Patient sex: M
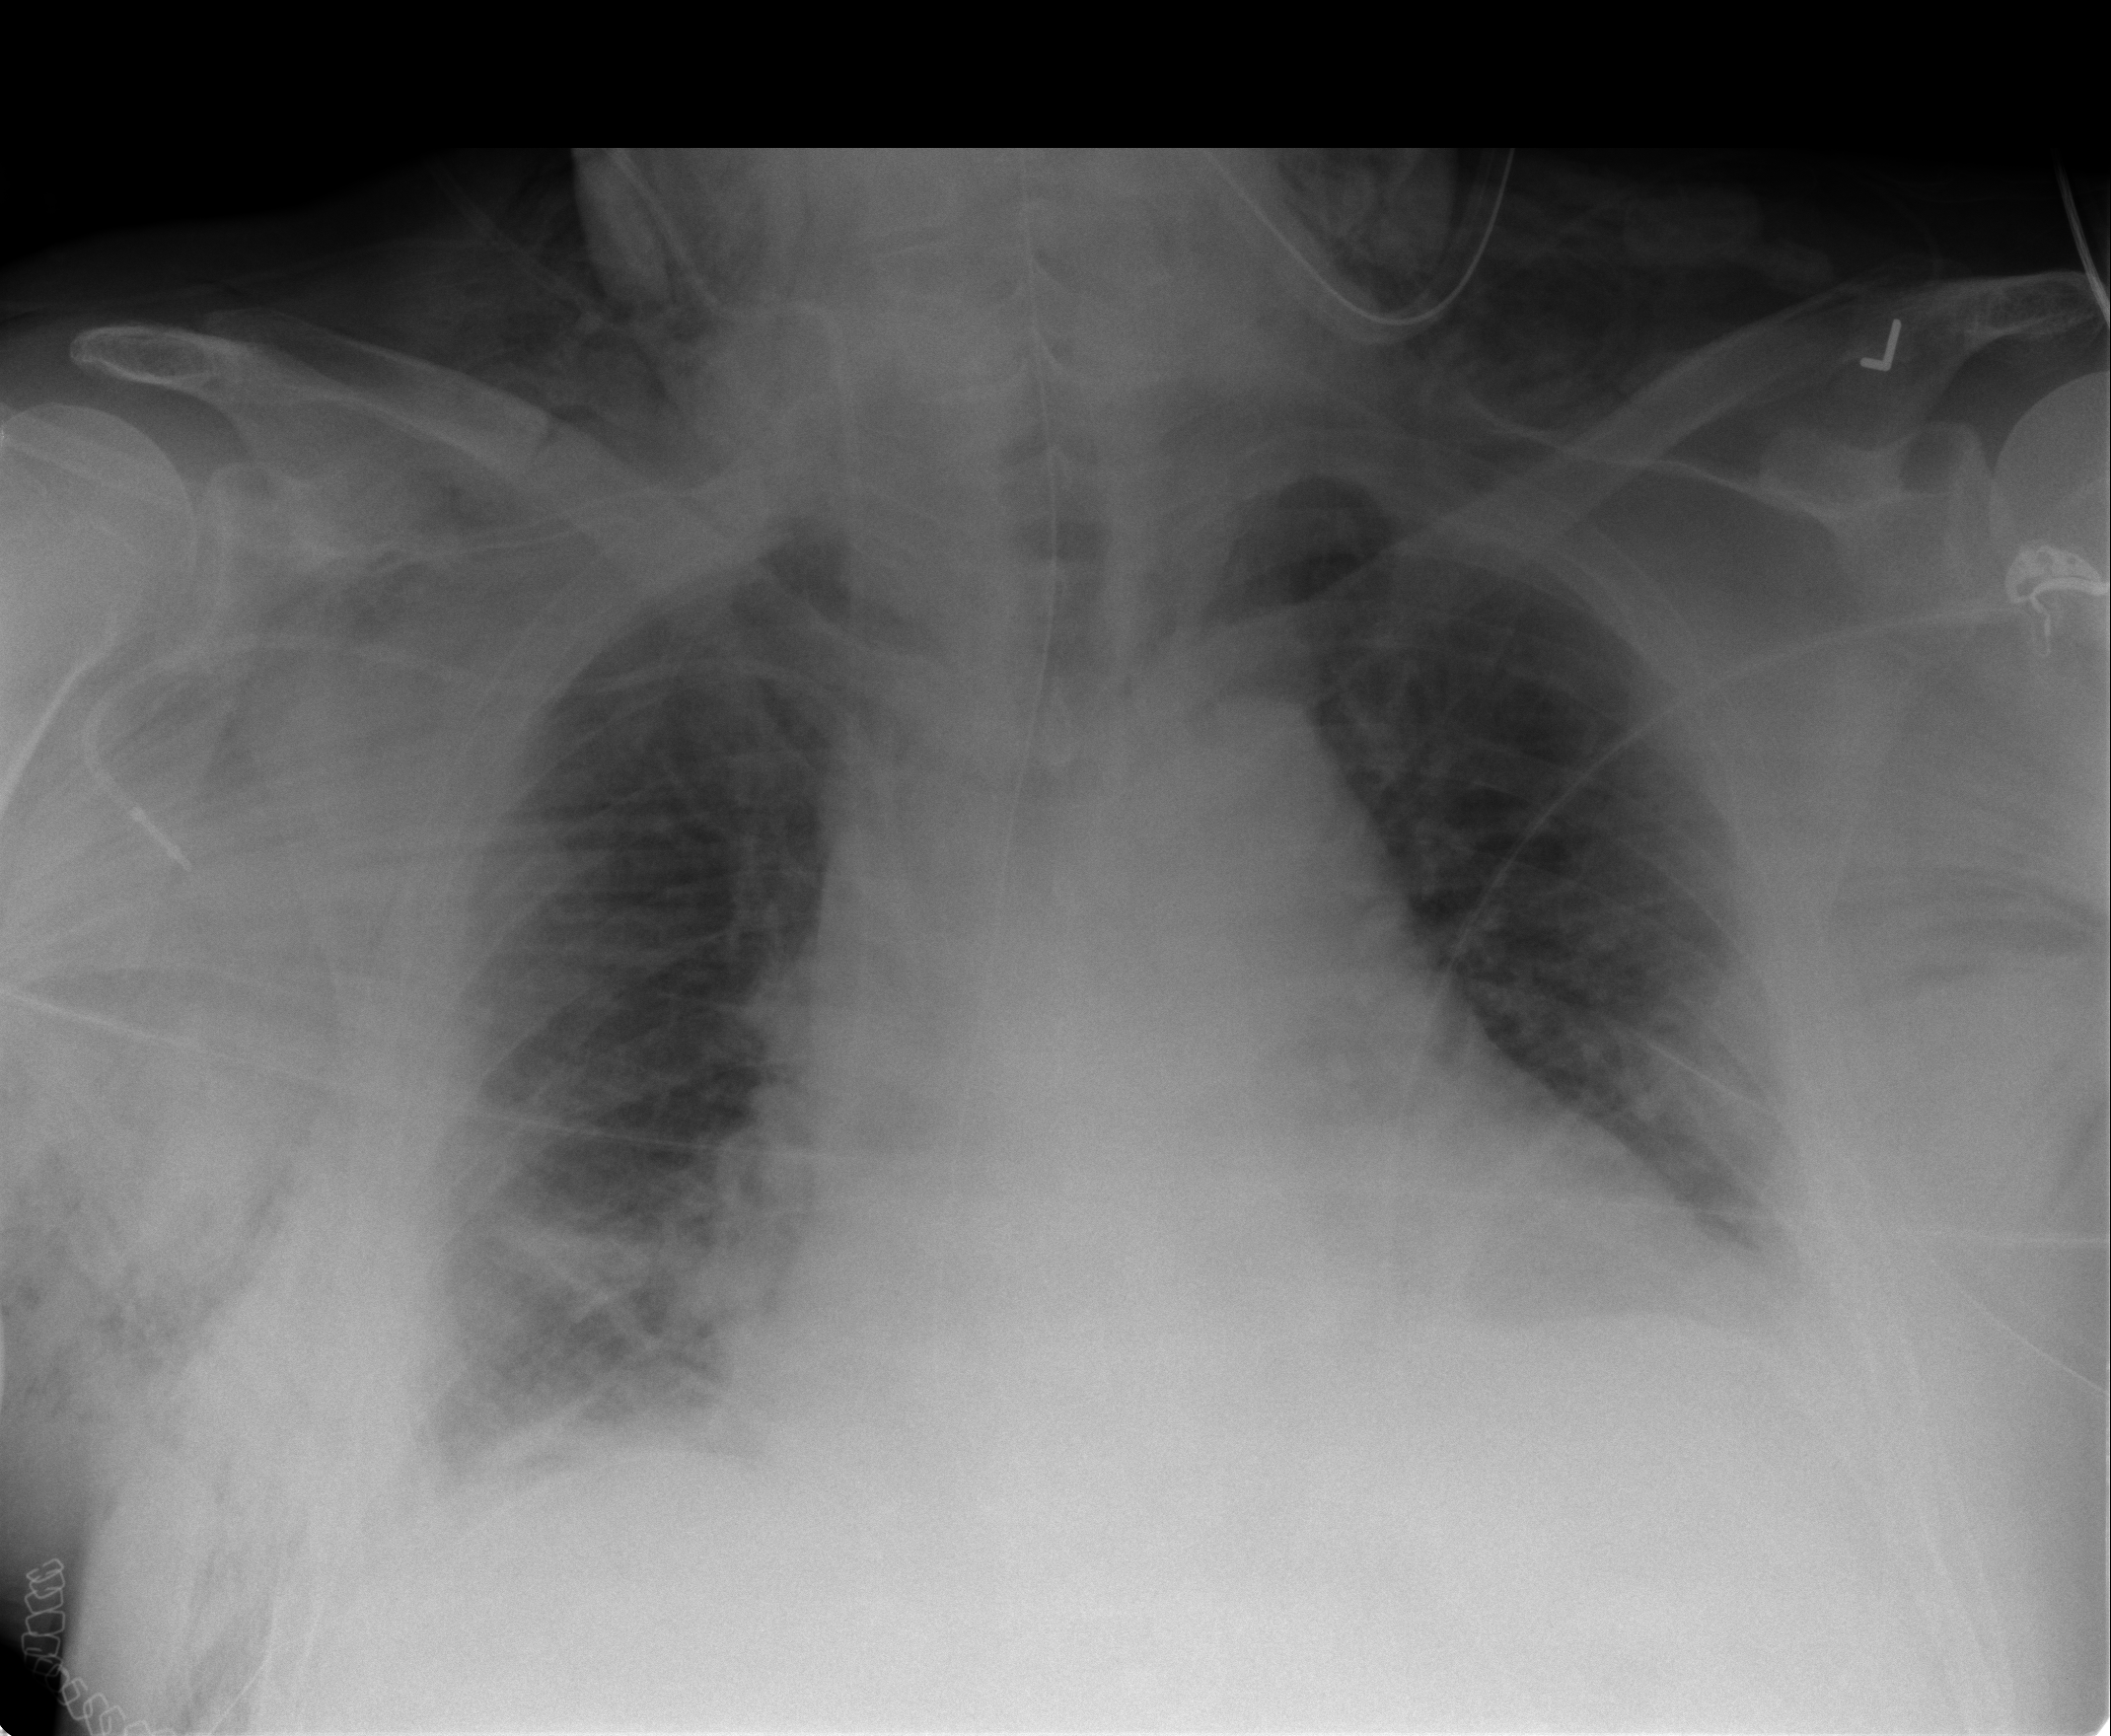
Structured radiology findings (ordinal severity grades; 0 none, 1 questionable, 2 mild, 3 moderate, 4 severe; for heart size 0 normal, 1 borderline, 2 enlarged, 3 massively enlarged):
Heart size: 2
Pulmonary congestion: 1
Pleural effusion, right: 1
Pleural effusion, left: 1
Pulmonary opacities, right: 1
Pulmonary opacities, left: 0
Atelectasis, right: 3
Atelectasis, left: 2